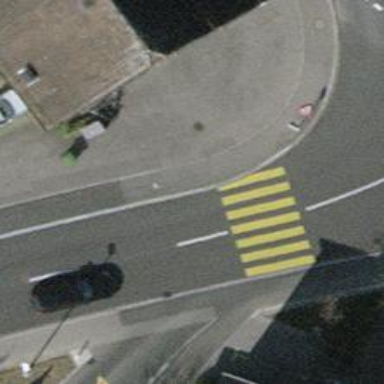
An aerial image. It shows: Zebra crossing on the road.